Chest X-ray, PA view. Patient: 57 years old, sex M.
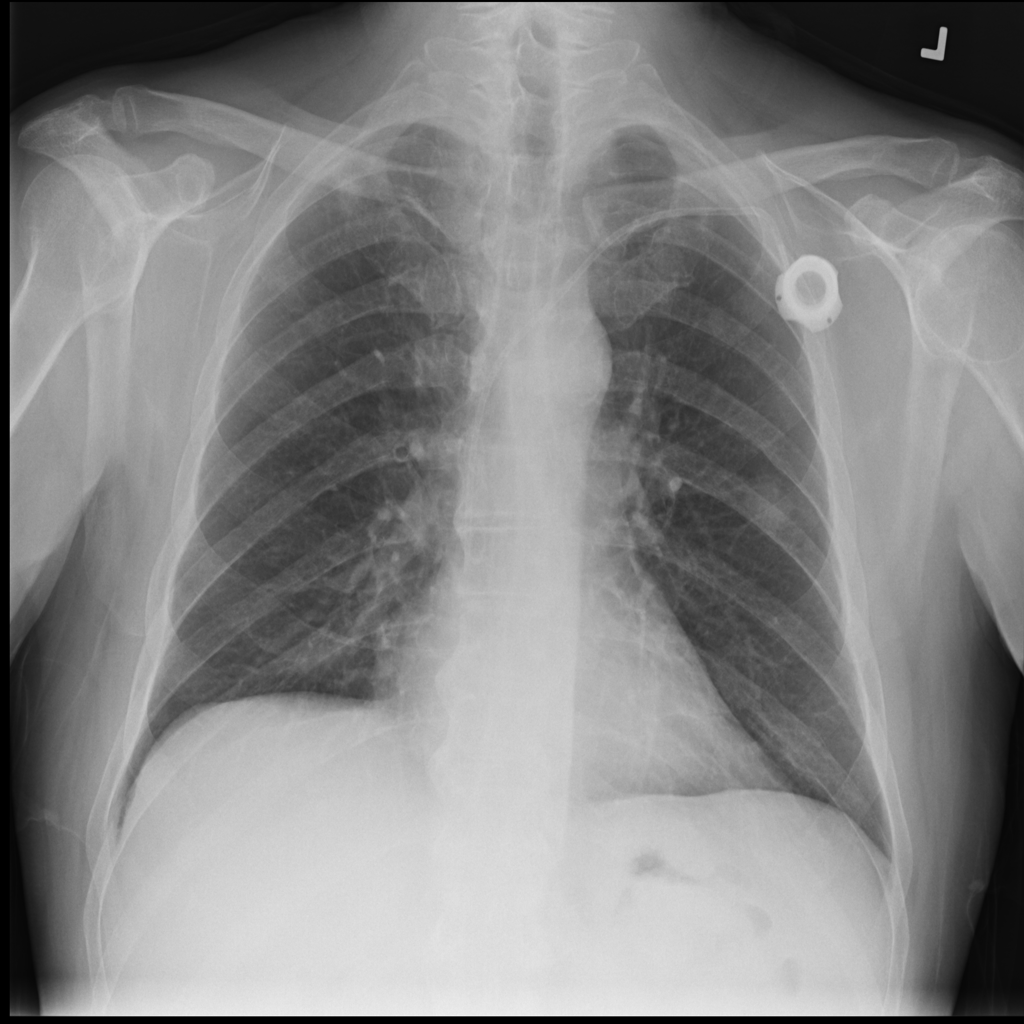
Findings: No Finding